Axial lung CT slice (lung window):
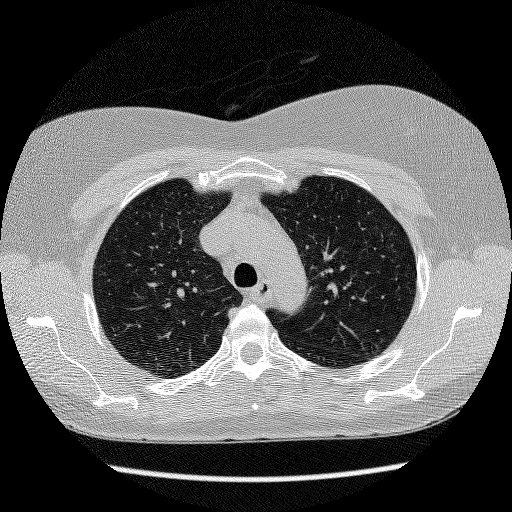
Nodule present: no